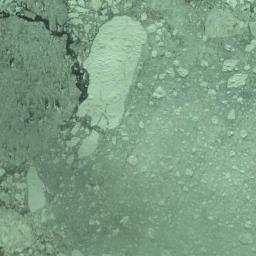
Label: sea_ice